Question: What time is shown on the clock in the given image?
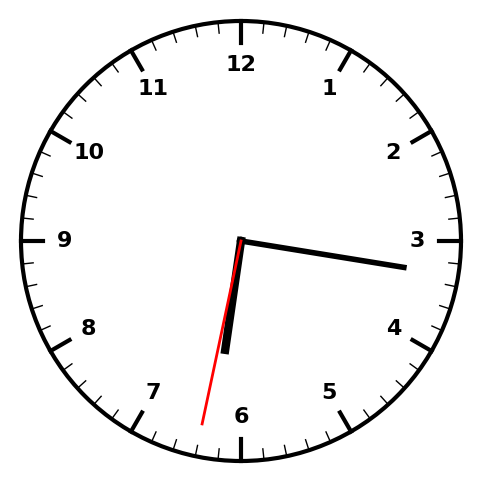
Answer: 06:16:32